Question: I am getting following warnings and errors while in my 'WatchKit' extension:
'''
Warning: no rule to process file 'App-Bridging-Header.h' of type sourcecode.c.h for architecture x86_64
/Users/janusz/Desktop/Repositories/RunnerAppWatch/Source/WormholeMessanger.swift:12:20: Use of unresolved identifier 'MMWormhole'
'''

It's also listed in Compiled Sources section.
Everything works fine when I delete the 'WatchKit' Extension, but once I add it back I am getting errors again.
So the question is: how to make bridging header work with the 'WatchKit' Extension?
Thanks!
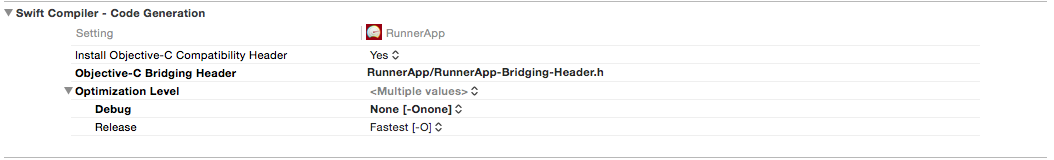
Answer: The bridging header must not be included in the 'Compiled Sources' section. In general, headers should not be added to 'Compiled Sources'. So, remove that and it should work.